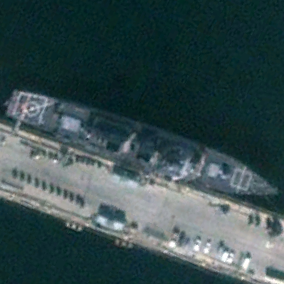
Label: destroyer